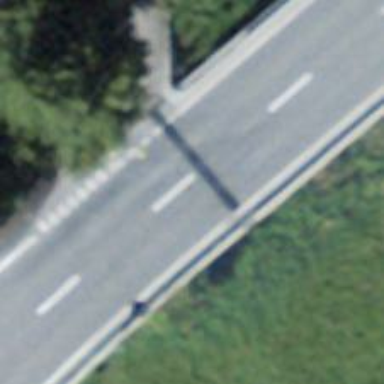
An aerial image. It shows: Secondary road with bridge.